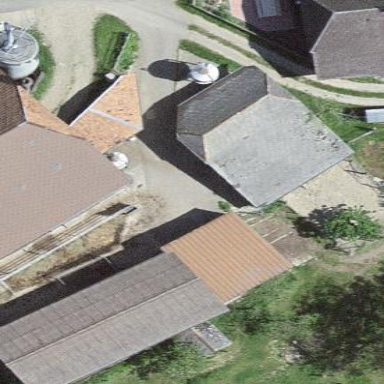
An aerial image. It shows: Rural barn.